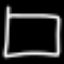
Label: square